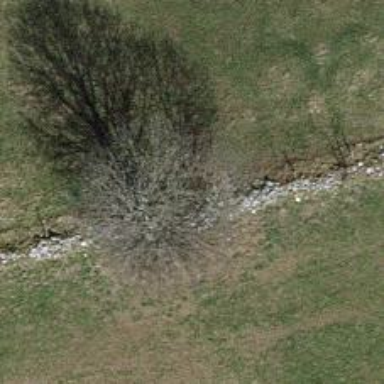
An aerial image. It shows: Wall made of dry stone.